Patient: sex M, age 74
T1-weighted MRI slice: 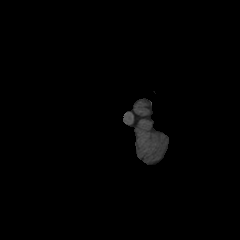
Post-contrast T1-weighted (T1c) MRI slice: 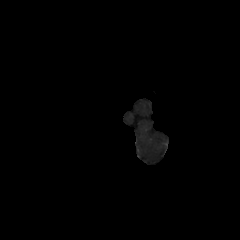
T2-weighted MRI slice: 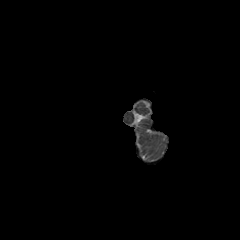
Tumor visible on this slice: no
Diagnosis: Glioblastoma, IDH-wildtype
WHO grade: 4